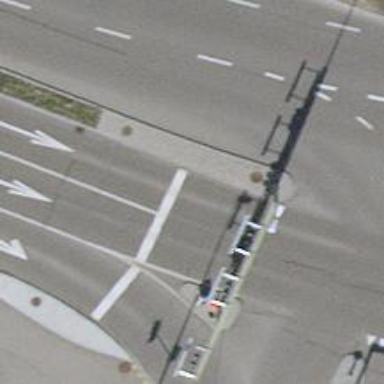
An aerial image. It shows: Road with traffic signals.